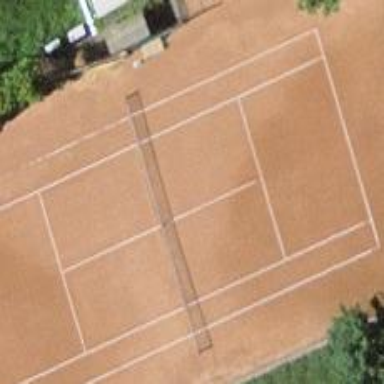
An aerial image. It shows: Tennis court on pitch designated for leisure land.